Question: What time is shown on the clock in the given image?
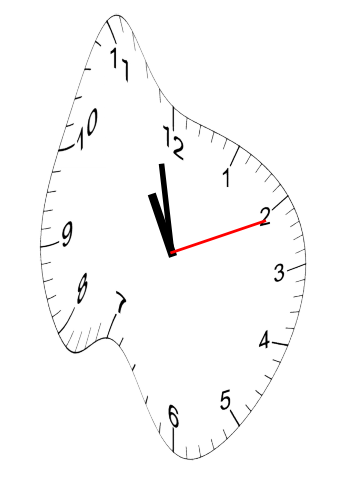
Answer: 10:58:11